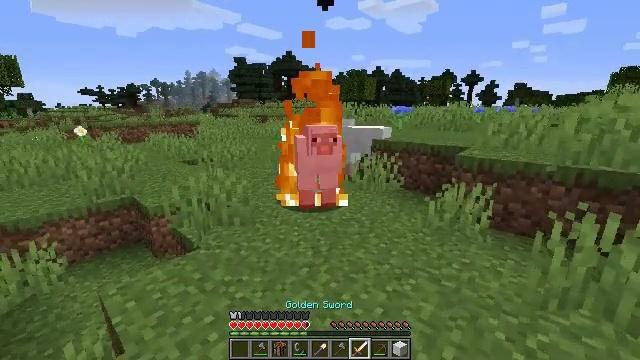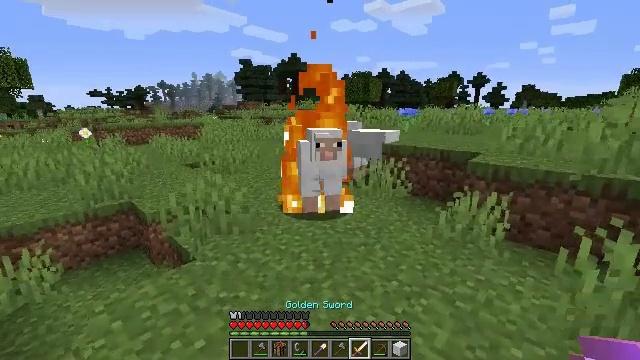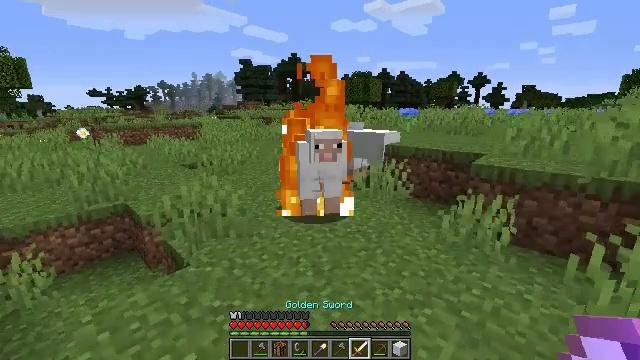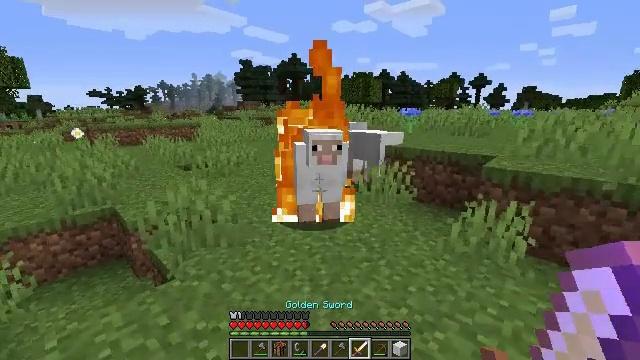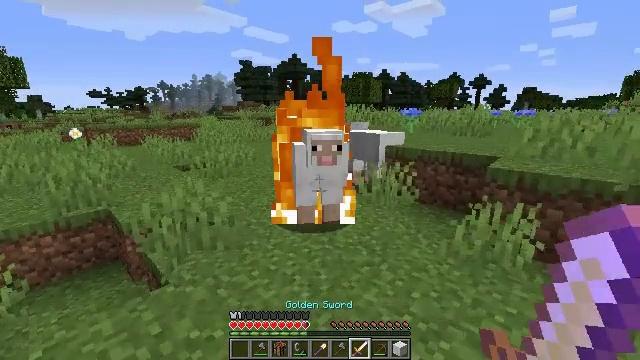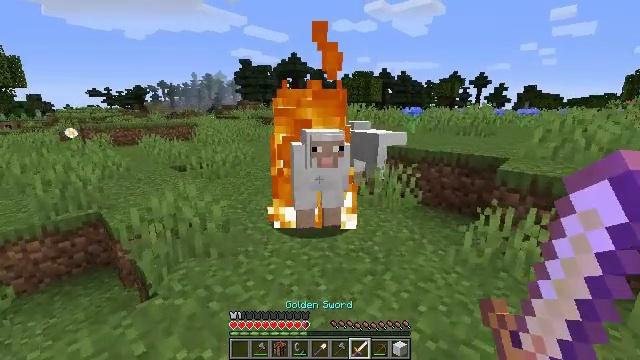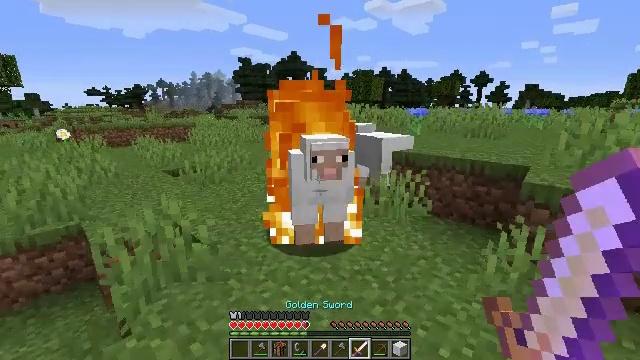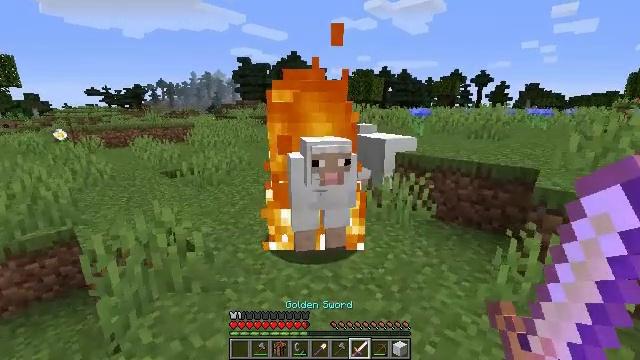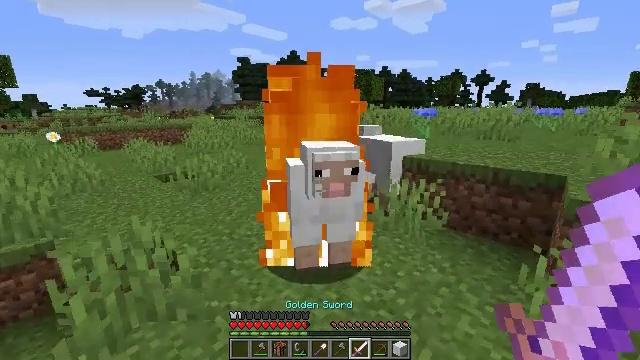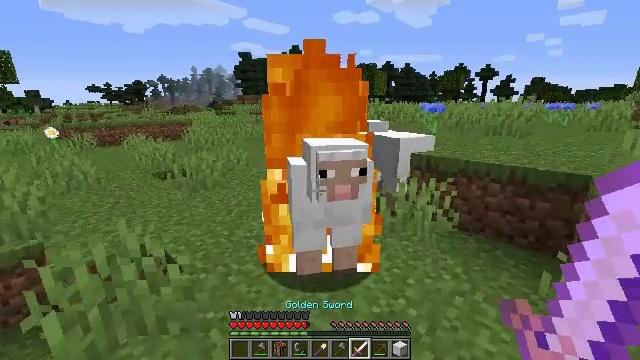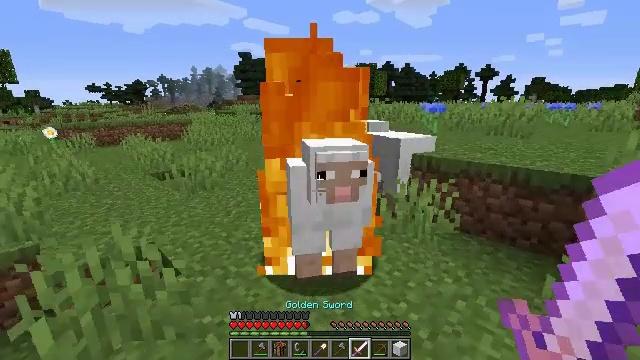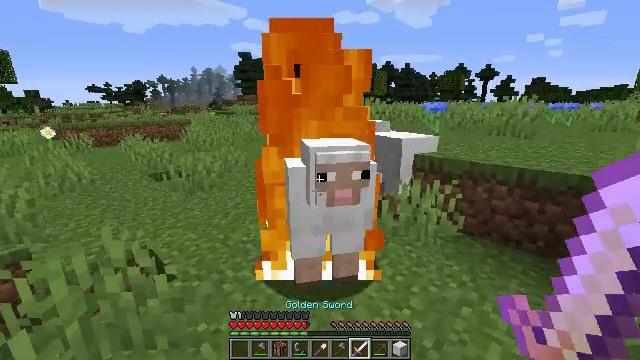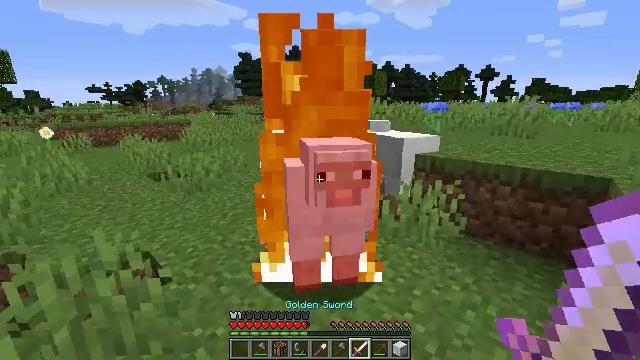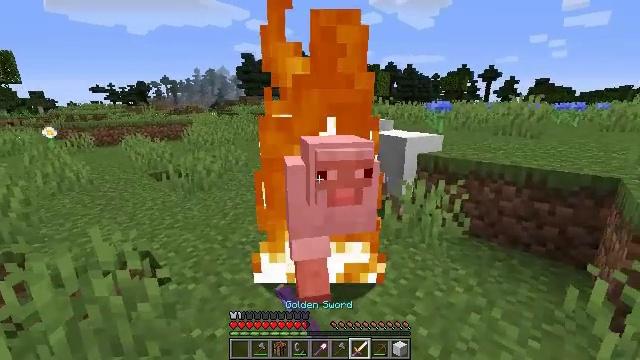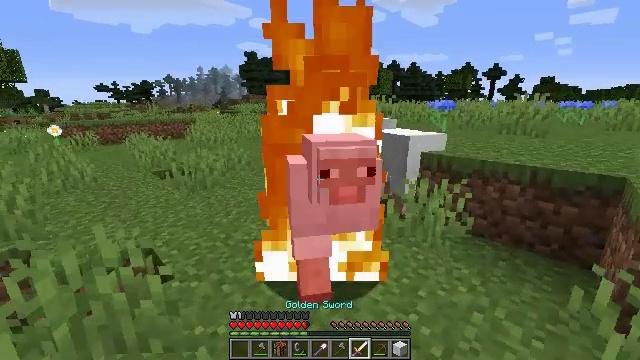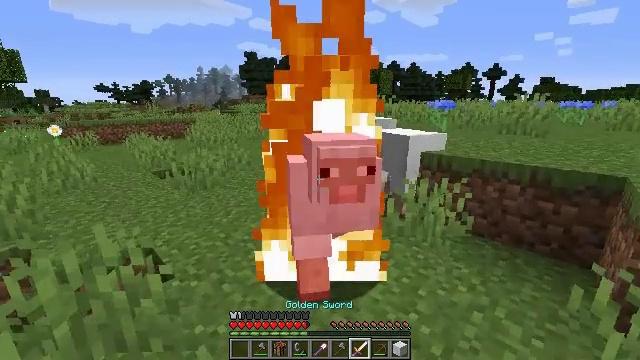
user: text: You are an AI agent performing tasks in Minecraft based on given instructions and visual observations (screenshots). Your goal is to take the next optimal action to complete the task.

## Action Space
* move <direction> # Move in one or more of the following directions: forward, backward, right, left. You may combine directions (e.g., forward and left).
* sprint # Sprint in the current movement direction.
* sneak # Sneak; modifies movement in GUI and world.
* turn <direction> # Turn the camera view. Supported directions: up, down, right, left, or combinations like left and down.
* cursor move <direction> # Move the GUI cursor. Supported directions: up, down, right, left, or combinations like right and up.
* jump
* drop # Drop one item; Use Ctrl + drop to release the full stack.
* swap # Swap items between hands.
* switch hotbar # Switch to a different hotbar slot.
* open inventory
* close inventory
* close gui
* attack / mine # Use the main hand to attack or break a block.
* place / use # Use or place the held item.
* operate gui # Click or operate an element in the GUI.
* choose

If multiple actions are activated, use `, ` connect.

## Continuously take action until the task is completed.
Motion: motion action
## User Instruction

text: Hunt animals.
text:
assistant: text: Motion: move forward, turn left
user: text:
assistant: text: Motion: move forward
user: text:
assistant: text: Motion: move forward
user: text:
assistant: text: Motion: move forward
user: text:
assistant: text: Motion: move forward
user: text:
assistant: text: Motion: move forward
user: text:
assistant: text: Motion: move forward
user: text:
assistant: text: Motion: move forward
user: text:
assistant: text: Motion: move forward, turn down
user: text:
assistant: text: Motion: no_op
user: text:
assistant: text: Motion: no_op
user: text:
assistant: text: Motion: attack / mine
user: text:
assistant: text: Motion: attack / mine
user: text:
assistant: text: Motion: attack / mine
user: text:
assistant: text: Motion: move back
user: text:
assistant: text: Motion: move back
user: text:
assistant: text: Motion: no_op